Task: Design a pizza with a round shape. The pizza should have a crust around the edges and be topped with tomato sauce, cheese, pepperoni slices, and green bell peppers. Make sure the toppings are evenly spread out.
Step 9:
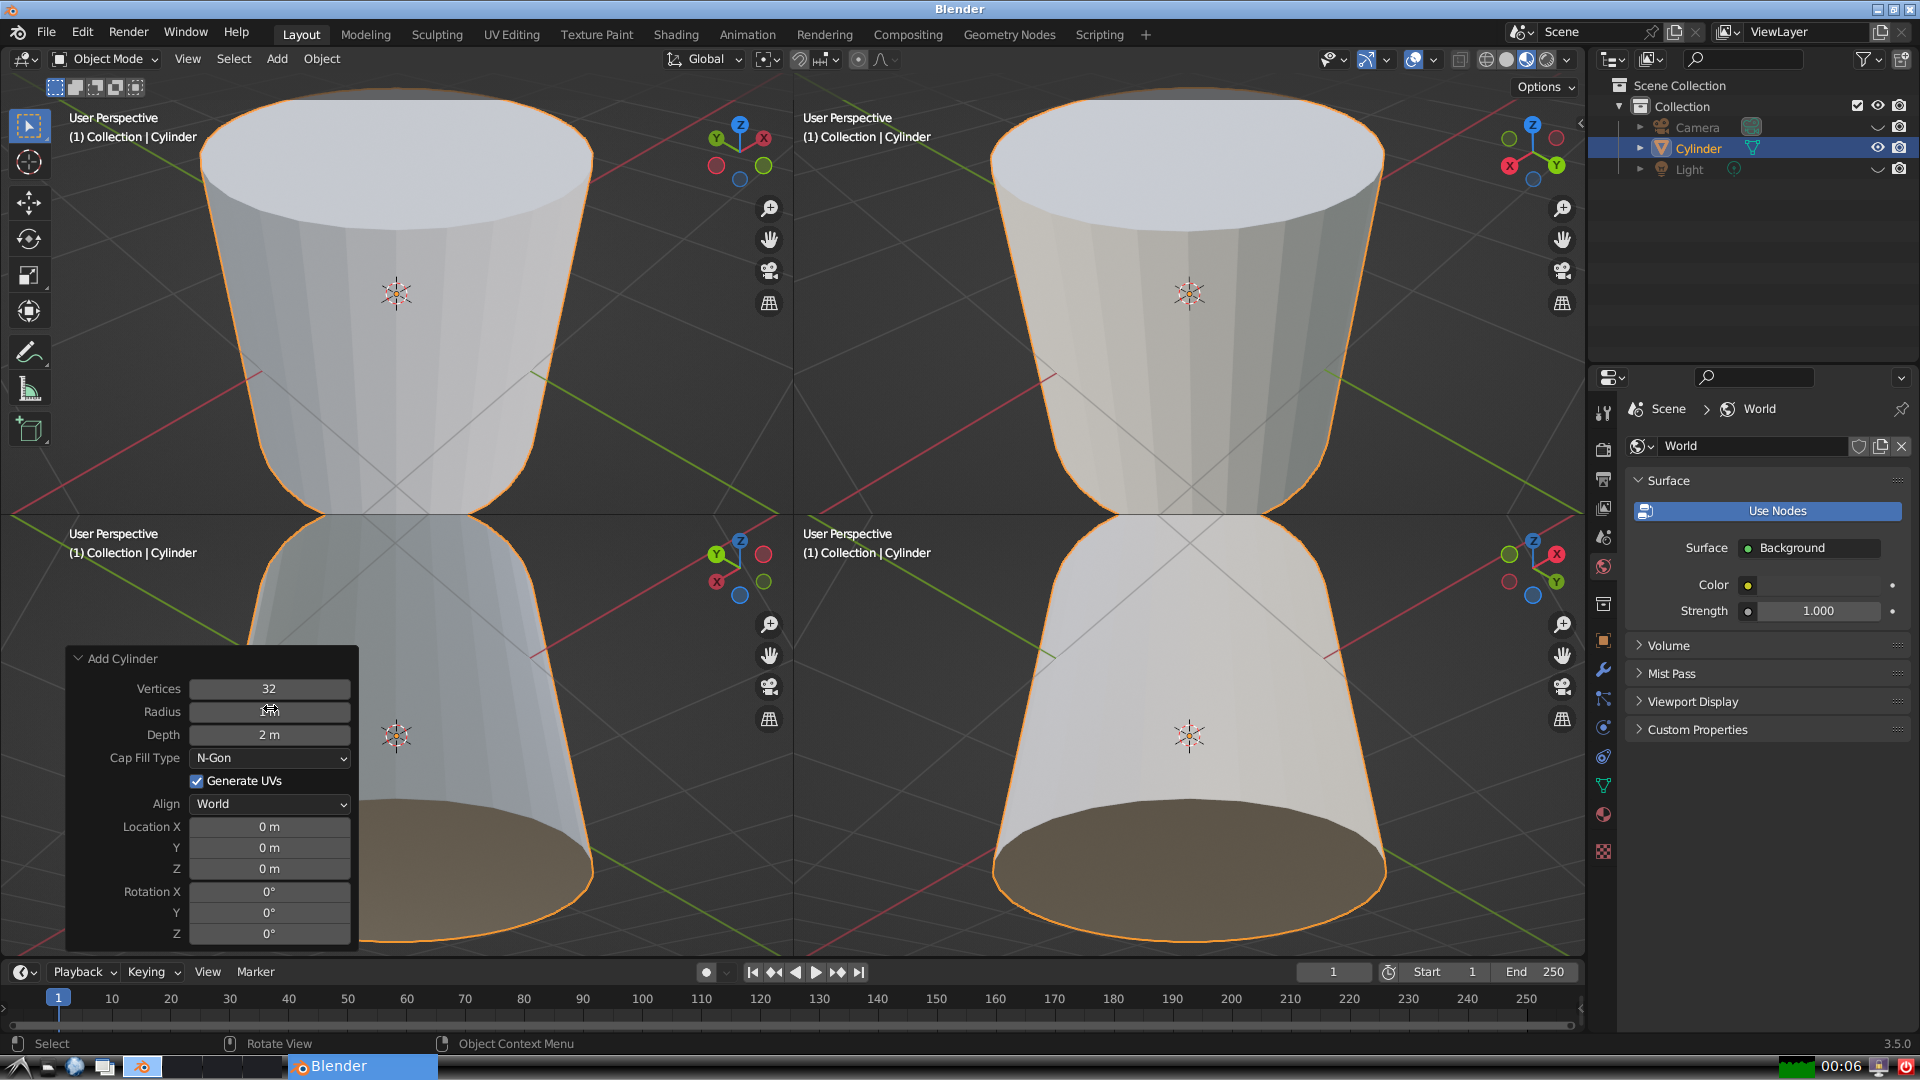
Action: {"mouse_move": [960, 540]}